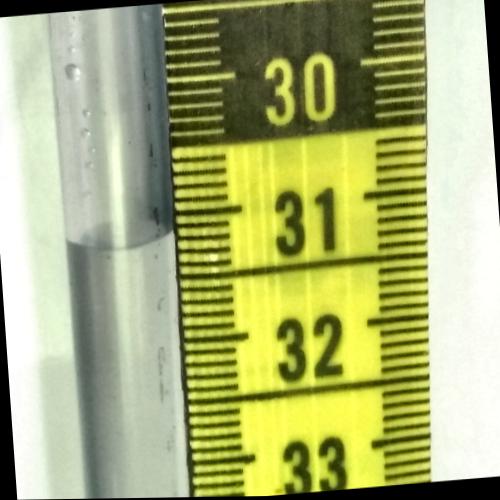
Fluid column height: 31.2 cm